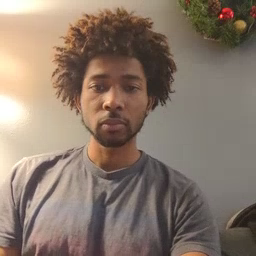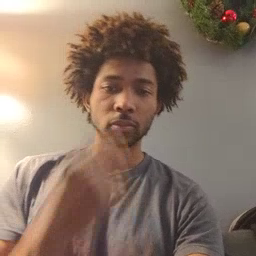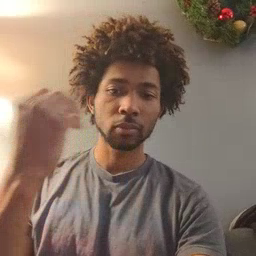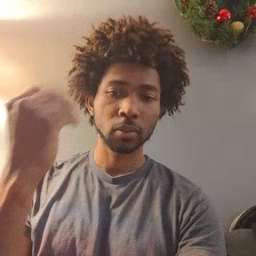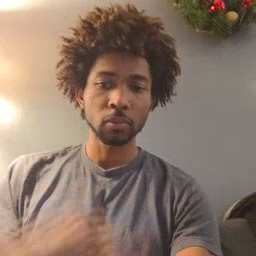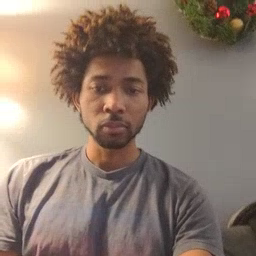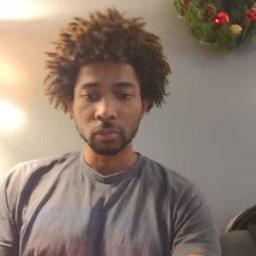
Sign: outside